Chest X-ray. View position: AP
Patient age: 32
Patient sex: M
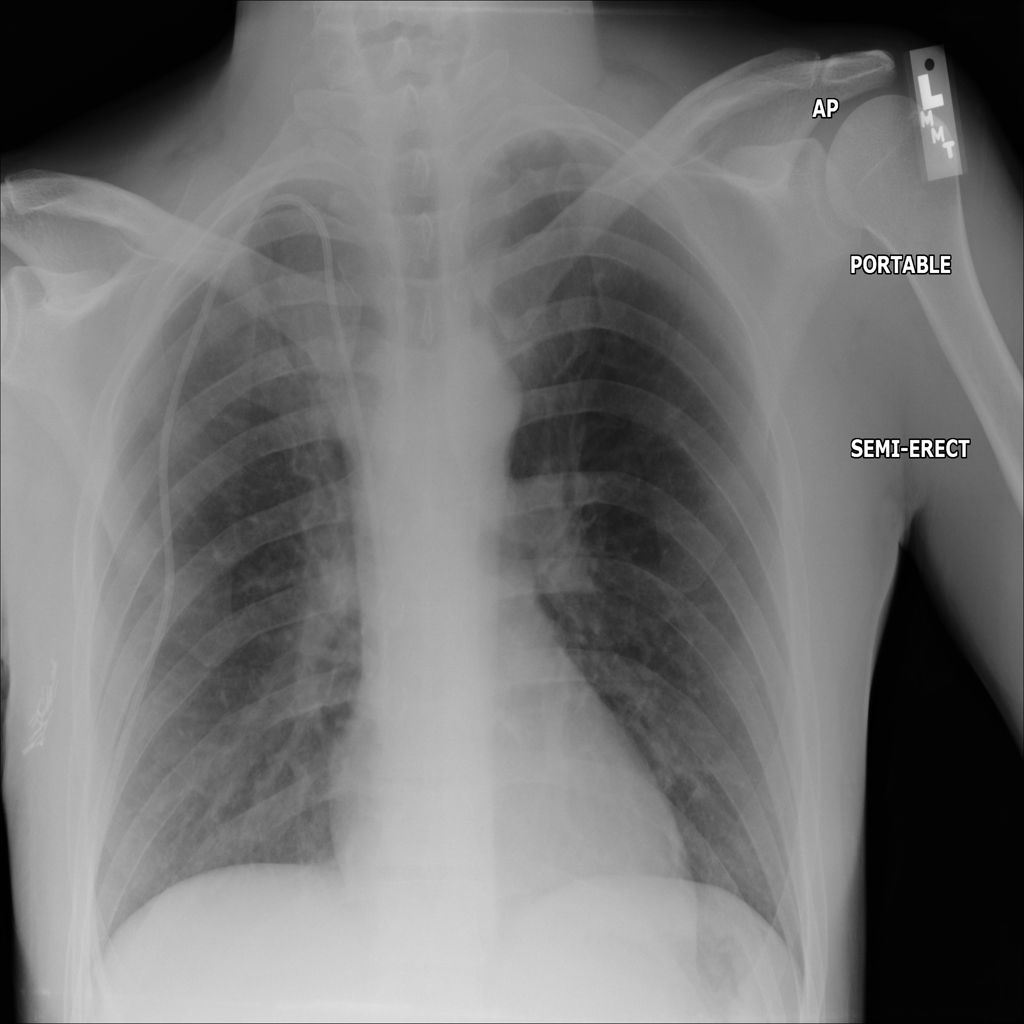
Finding: Pneumothorax